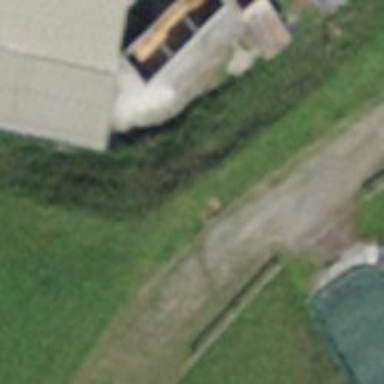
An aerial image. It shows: Grassy track with grade 5 track type.